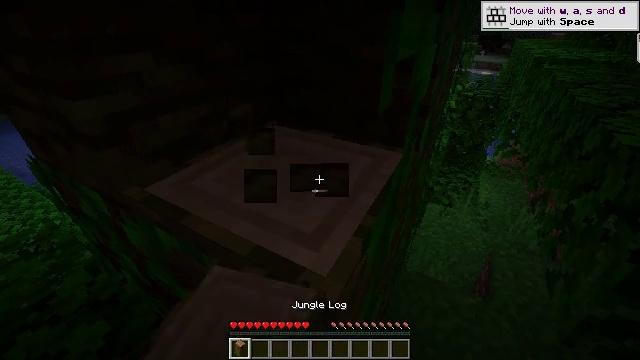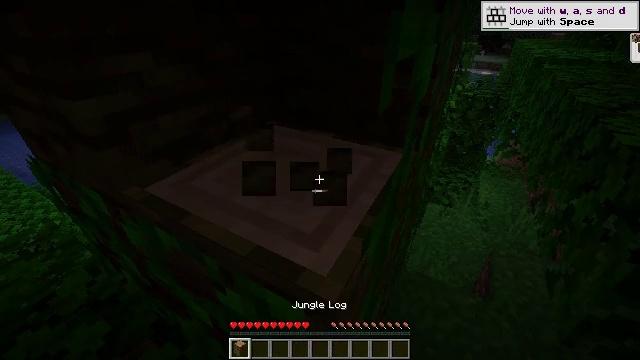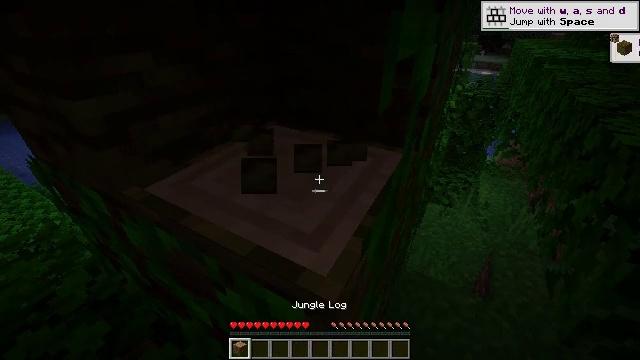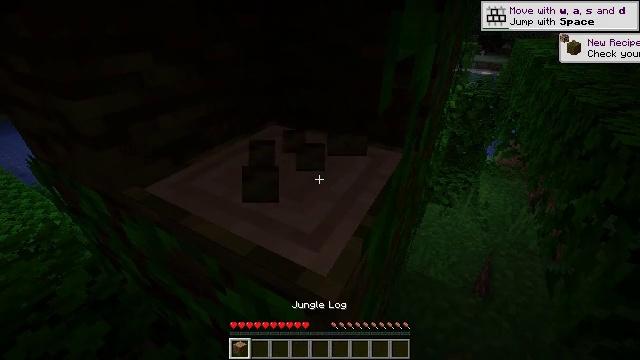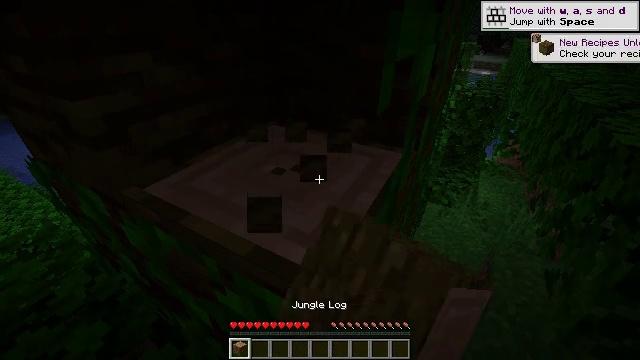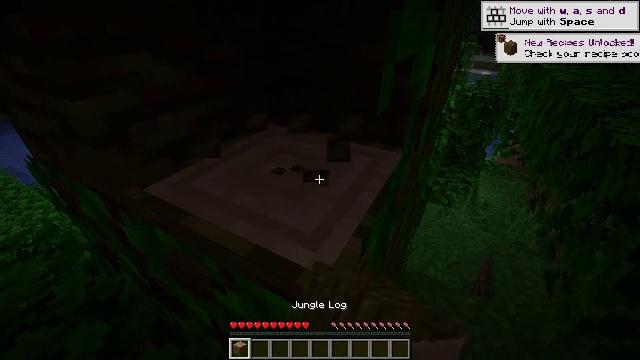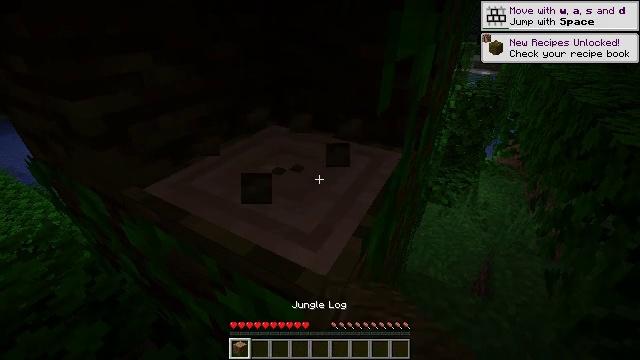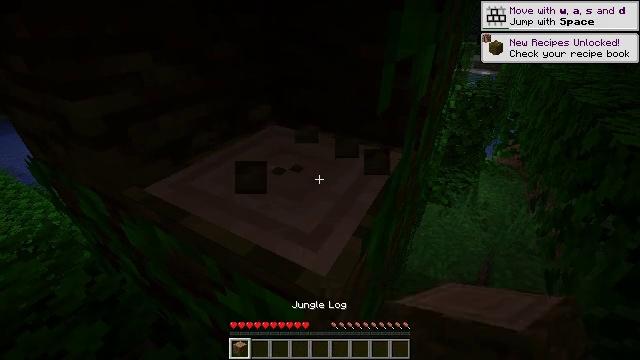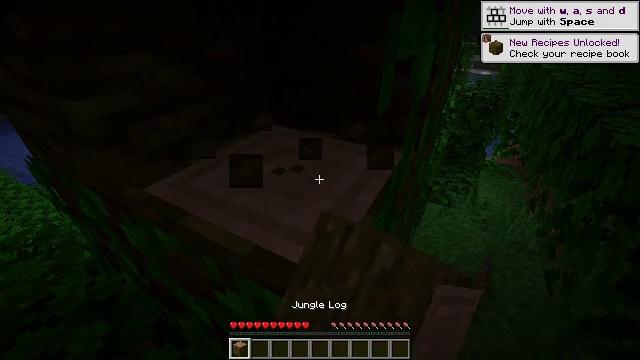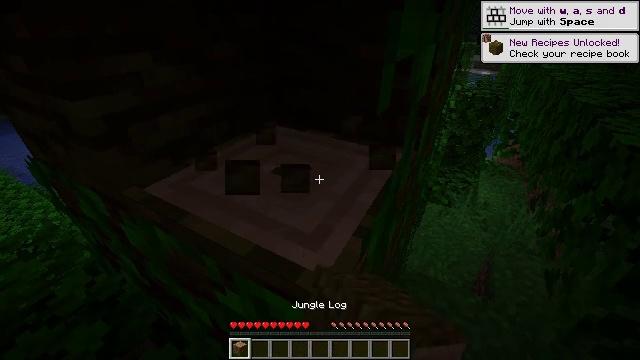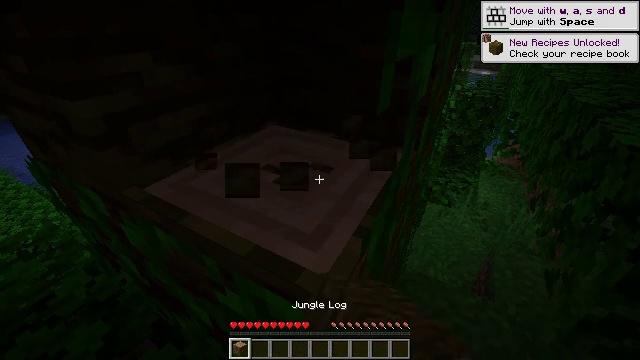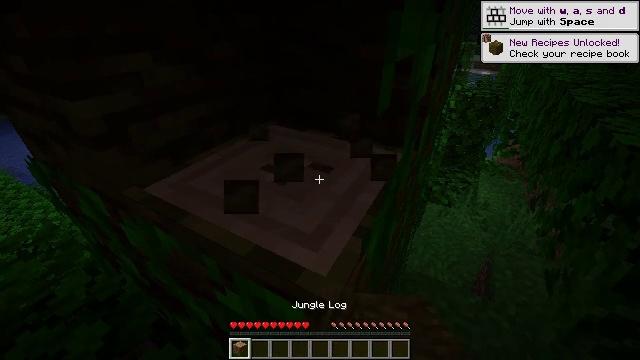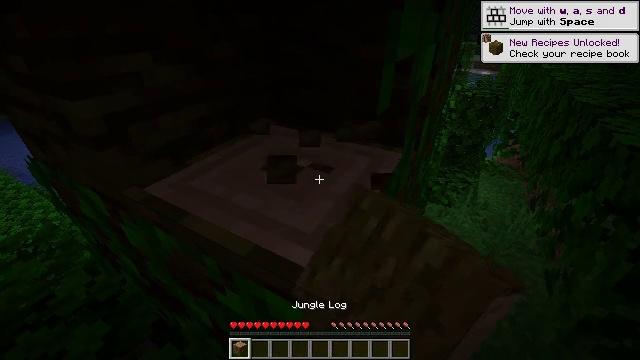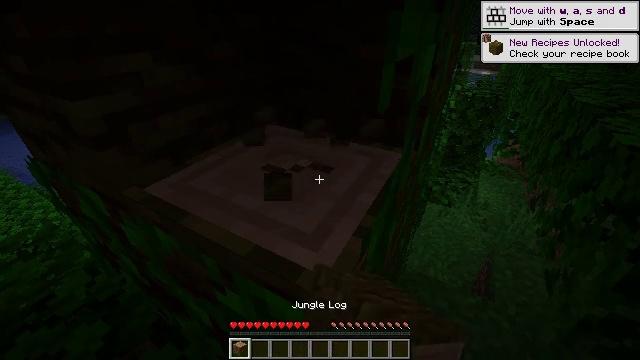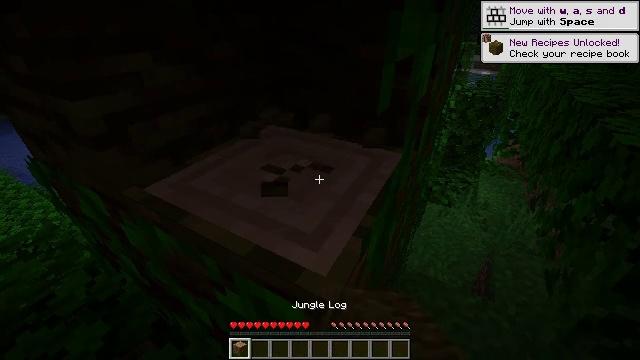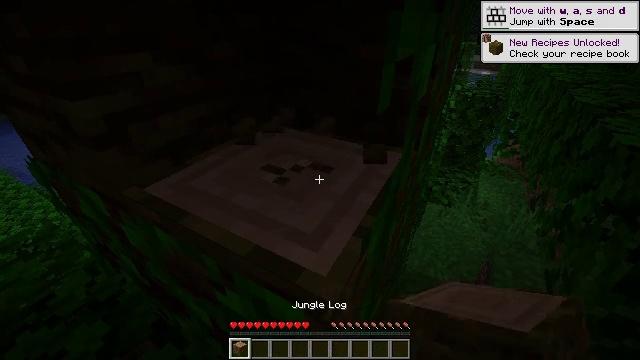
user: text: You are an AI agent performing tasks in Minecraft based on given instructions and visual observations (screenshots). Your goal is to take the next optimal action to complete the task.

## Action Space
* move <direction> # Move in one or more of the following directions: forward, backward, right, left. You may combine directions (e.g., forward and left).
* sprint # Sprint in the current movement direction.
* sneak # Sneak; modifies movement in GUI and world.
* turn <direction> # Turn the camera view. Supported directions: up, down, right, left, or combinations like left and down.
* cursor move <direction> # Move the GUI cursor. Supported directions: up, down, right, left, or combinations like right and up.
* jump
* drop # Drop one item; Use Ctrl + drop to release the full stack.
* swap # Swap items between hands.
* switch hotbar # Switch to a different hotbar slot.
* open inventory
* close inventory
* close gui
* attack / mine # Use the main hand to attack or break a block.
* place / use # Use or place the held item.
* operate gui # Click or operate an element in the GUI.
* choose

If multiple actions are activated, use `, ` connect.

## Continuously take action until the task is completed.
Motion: motion action
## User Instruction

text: Chop down a jungle log from the jungle tree.
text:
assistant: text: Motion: attack / mine
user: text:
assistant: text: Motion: attack / mine
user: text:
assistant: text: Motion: attack / mine
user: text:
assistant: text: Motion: attack / mine
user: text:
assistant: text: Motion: attack / mine
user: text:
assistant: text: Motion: attack / mine
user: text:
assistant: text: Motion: attack / mine
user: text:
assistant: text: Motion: attack / mine
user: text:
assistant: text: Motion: attack / mine
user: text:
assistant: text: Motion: attack / mine
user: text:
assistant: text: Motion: attack / mine
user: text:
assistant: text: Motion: attack / mine
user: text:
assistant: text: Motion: attack / mine
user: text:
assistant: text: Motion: attack / mine
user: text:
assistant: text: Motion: attack / mine
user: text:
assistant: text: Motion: attack / mine
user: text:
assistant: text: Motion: attack / mine
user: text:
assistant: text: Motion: attack / mine
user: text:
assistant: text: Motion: attack / mine
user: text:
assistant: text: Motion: attack / mine
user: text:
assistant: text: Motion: attack / mine
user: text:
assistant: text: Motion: attack / mine
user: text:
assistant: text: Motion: attack / mine
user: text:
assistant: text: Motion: attack / mine
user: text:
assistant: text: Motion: attack / mine
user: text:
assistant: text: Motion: attack / mine
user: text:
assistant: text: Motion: attack / mine
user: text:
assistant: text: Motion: attack / mine
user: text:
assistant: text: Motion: attack / mine
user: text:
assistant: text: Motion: attack / mine